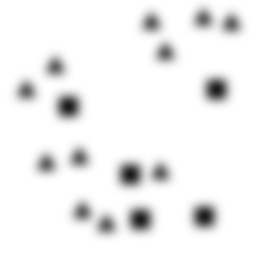
Squares: 5
Triangles: 11
Stars: 0
Total shapes: 16